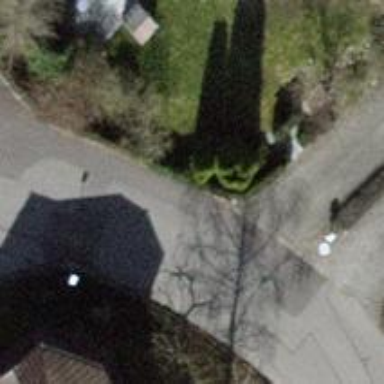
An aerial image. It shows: Smooth asphalt road in residential area.